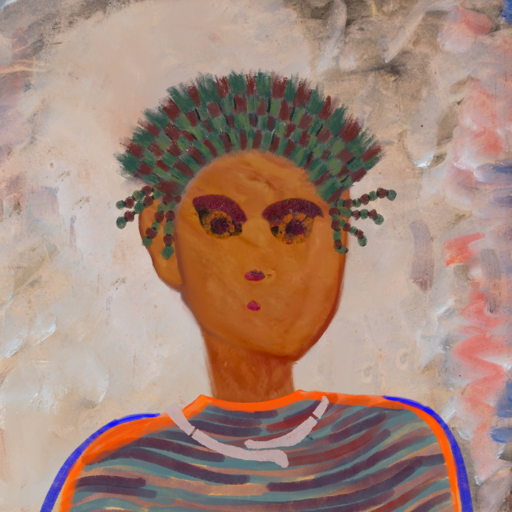
Background: Roy_Bahadur, Head And Neck Front: Pious_Lady, Face Front: Doll, Bust: Experience, Hair Front: Blank, Head Accessory: After_Raid_Crown, Second Necklace: Blank, Necklace: Hypocrite_2, Baby: Blank